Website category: university
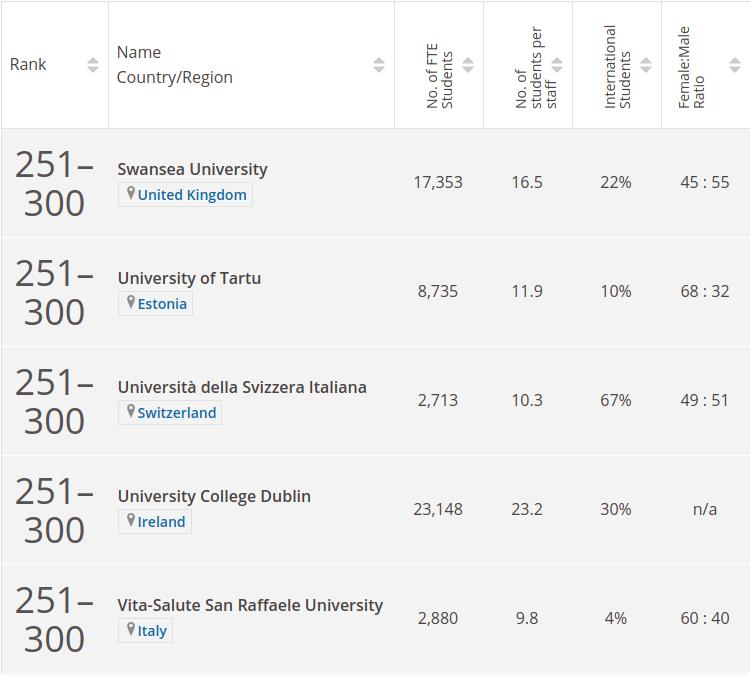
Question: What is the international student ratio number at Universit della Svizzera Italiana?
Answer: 67%

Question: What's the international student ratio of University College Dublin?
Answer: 30%

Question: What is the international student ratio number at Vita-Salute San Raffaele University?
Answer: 4%

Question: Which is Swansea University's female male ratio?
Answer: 45 : 55

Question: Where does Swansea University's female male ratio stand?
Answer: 45 : 55

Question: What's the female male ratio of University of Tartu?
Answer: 68 : 32

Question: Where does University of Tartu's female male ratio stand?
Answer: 68 : 32

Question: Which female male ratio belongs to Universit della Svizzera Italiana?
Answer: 49 : 51

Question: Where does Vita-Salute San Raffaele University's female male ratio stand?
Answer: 60 : 40

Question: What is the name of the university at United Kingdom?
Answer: Swansea University

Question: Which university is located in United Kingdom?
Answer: Swansea University

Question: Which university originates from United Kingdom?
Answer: Swansea University

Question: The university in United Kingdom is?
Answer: Swansea University

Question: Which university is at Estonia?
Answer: University of Tartu

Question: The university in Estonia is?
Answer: University of Tartu

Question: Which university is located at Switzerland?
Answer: Universit della Svizzera Italiana

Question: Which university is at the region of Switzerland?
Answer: Universit della Svizzera Italiana

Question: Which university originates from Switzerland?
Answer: Universit della Svizzera Italiana

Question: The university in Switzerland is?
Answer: Universit della Svizzera Italiana

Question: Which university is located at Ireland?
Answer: University College Dublin

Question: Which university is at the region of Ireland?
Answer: University College Dublin

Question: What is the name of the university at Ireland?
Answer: University College Dublin

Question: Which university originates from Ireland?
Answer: University College Dublin

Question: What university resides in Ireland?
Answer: University College Dublin

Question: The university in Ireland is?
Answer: University College Dublin

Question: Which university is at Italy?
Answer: Vita-Salute San Raffaele University

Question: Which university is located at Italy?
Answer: Vita-Salute San Raffaele University

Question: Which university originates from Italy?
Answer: Vita-Salute San Raffaele University

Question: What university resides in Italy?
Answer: Vita-Salute San Raffaele University

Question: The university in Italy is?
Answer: Vita-Salute San Raffaele University

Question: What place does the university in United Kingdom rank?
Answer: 251300

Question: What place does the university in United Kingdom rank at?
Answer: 251300

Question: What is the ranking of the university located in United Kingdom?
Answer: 251300

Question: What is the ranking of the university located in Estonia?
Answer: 251300

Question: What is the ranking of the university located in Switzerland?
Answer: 251300

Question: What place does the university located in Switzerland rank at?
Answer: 251300

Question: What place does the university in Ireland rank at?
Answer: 251300

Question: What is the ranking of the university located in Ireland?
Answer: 251300

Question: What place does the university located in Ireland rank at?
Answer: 251300

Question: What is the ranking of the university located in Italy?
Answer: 251300

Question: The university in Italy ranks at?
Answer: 251300